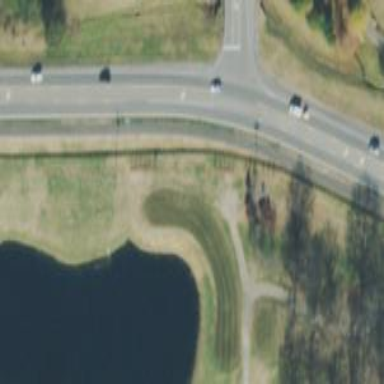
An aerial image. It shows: Grass area designated as golf tee.